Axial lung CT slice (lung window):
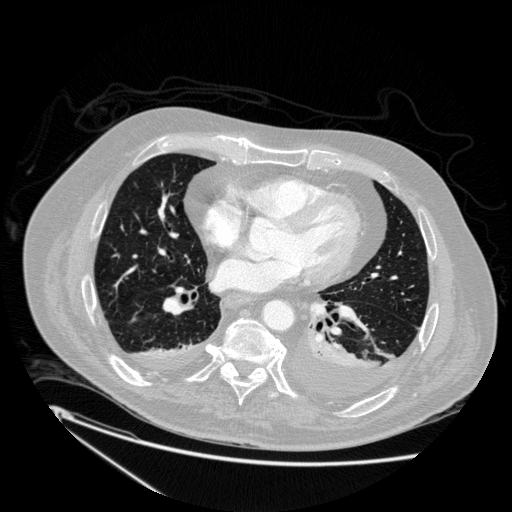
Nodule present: no